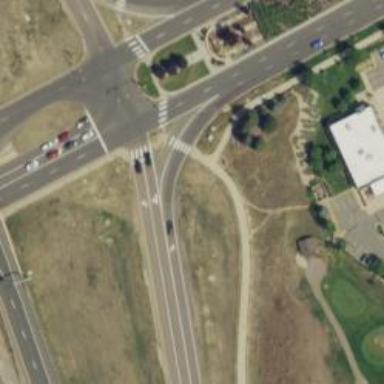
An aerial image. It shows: Marked crossing with zebra markings.